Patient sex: M
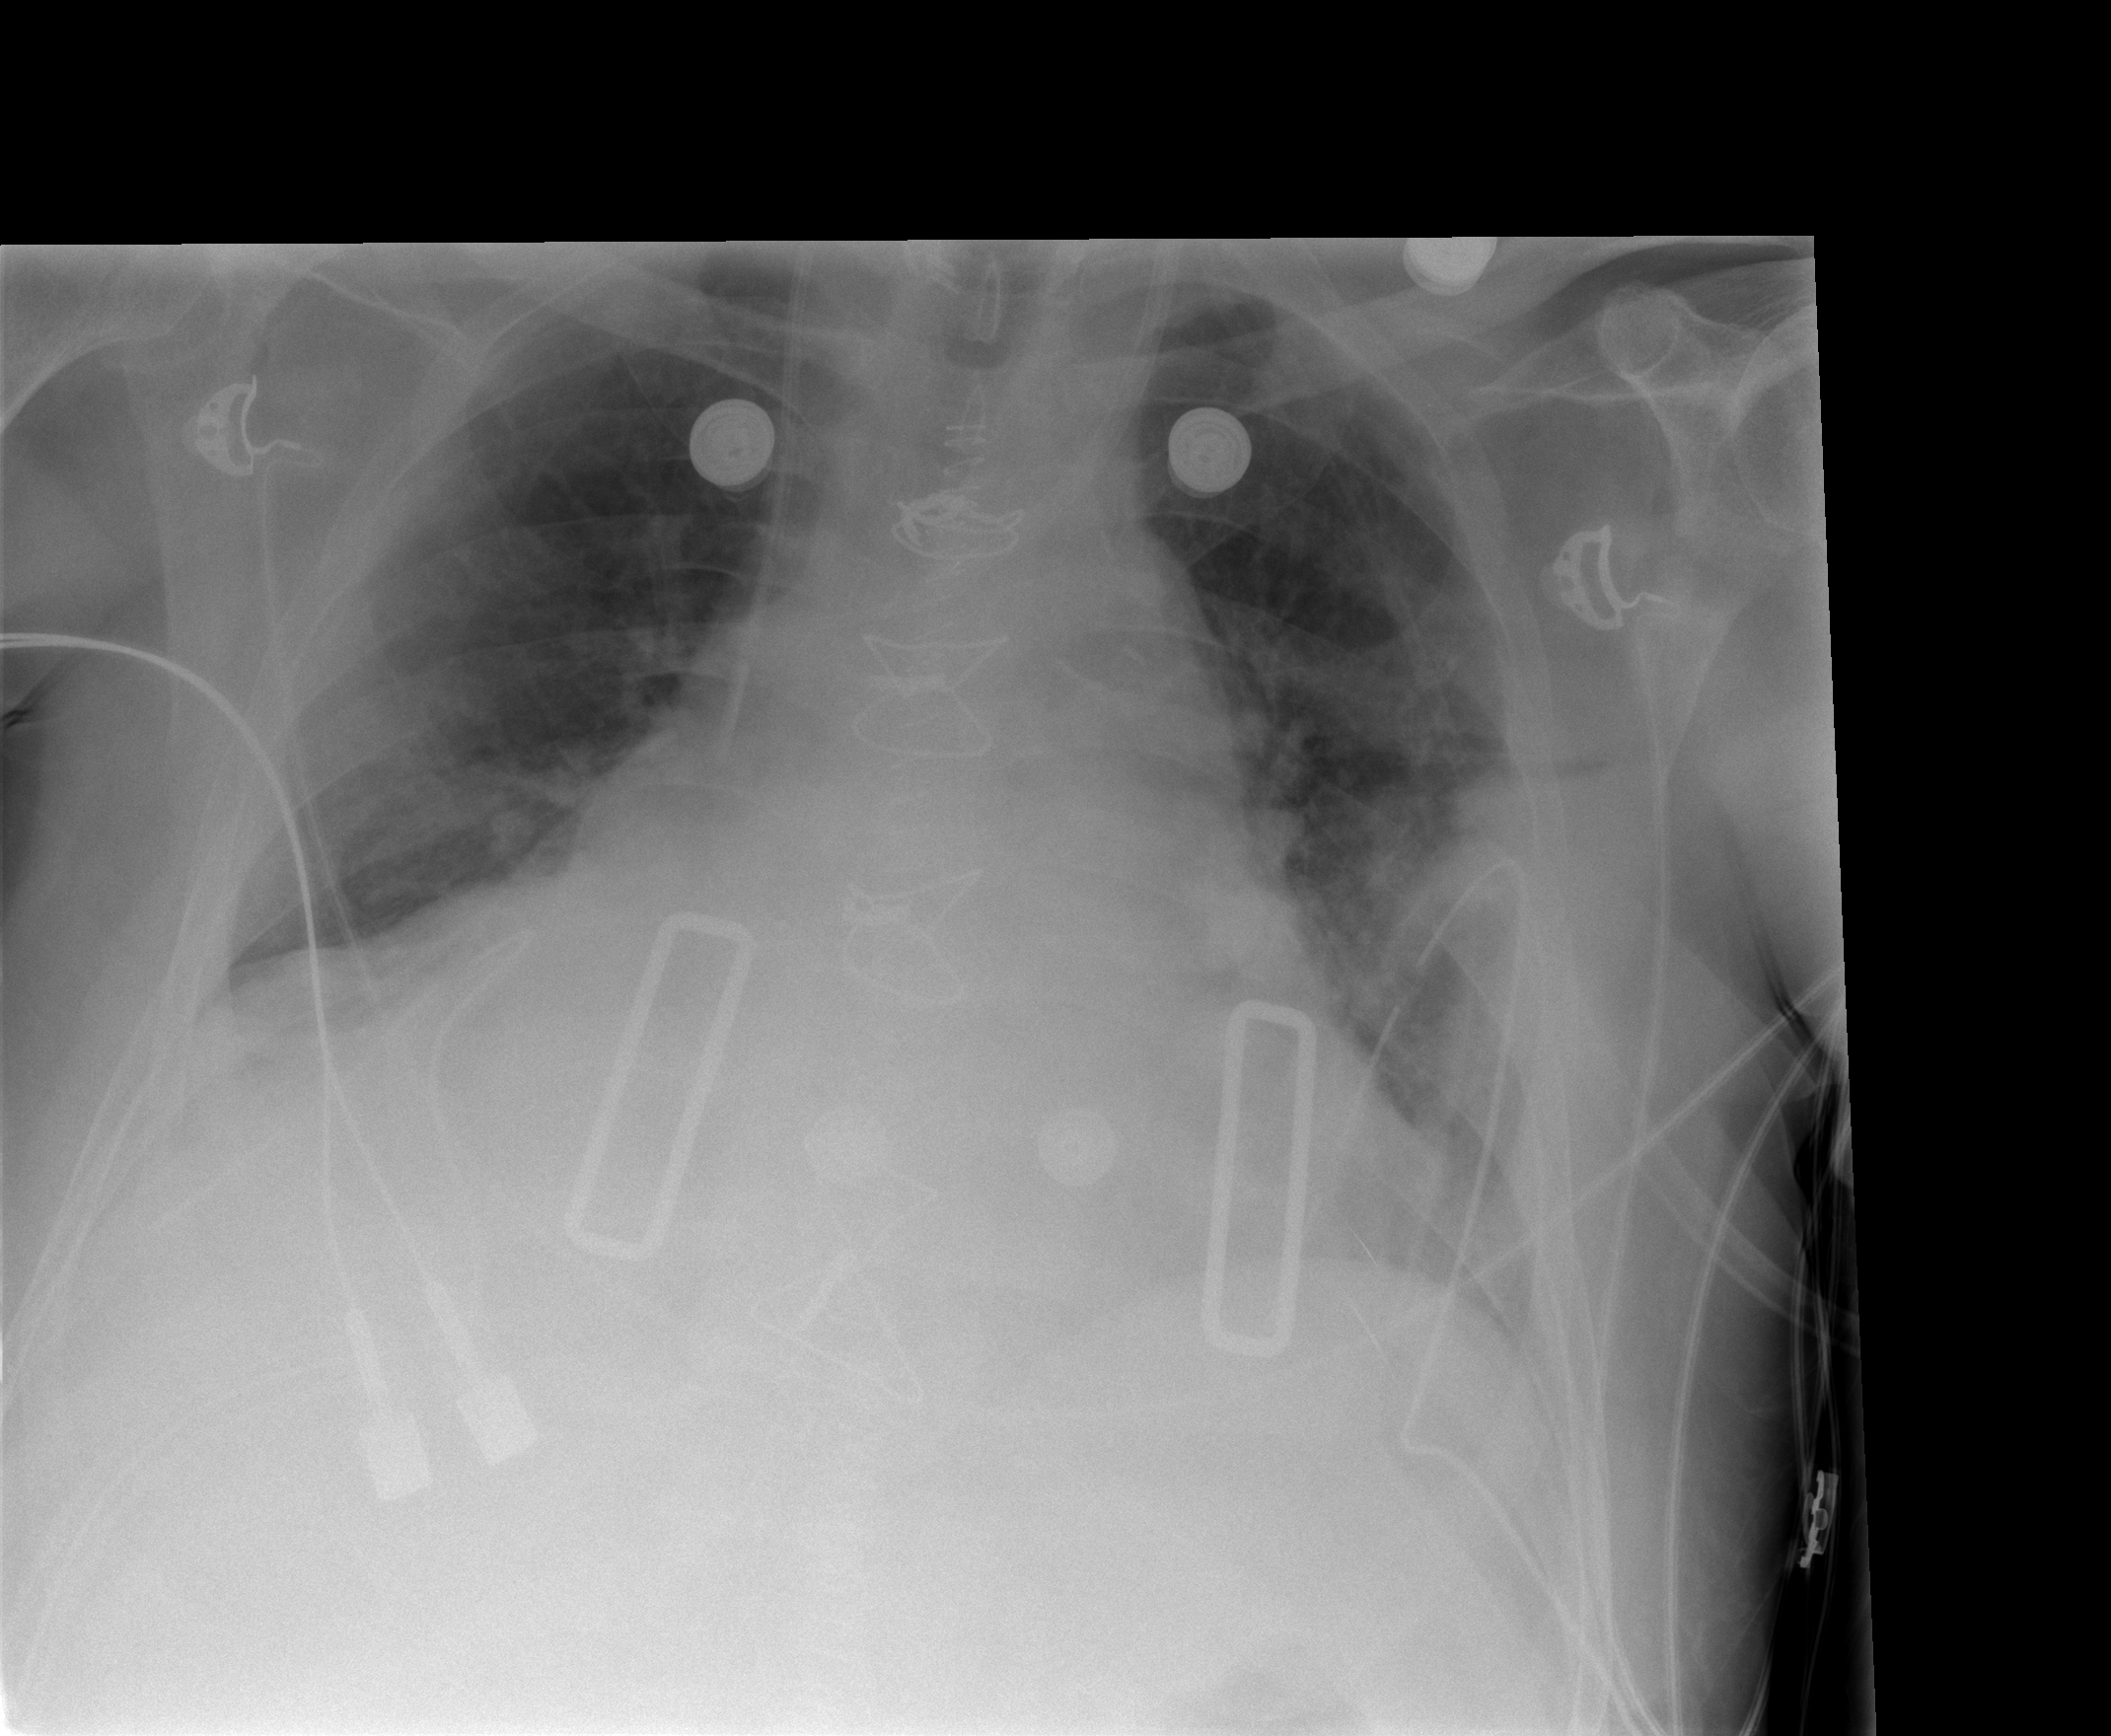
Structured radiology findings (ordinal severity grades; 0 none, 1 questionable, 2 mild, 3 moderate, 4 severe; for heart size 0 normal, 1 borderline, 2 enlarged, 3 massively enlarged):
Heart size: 2
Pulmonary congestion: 2
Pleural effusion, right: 2
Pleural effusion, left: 1
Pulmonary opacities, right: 0
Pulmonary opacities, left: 0
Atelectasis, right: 3
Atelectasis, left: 2